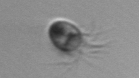
Label: Balanion